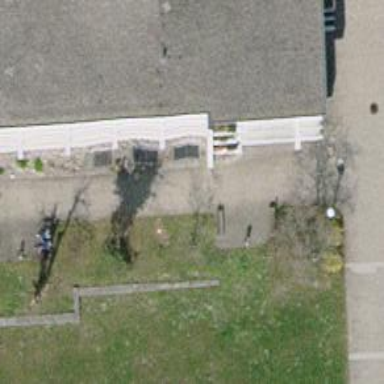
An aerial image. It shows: Bench.